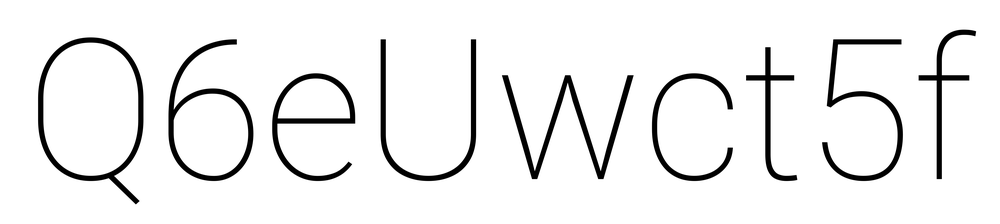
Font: Roboto_Thin